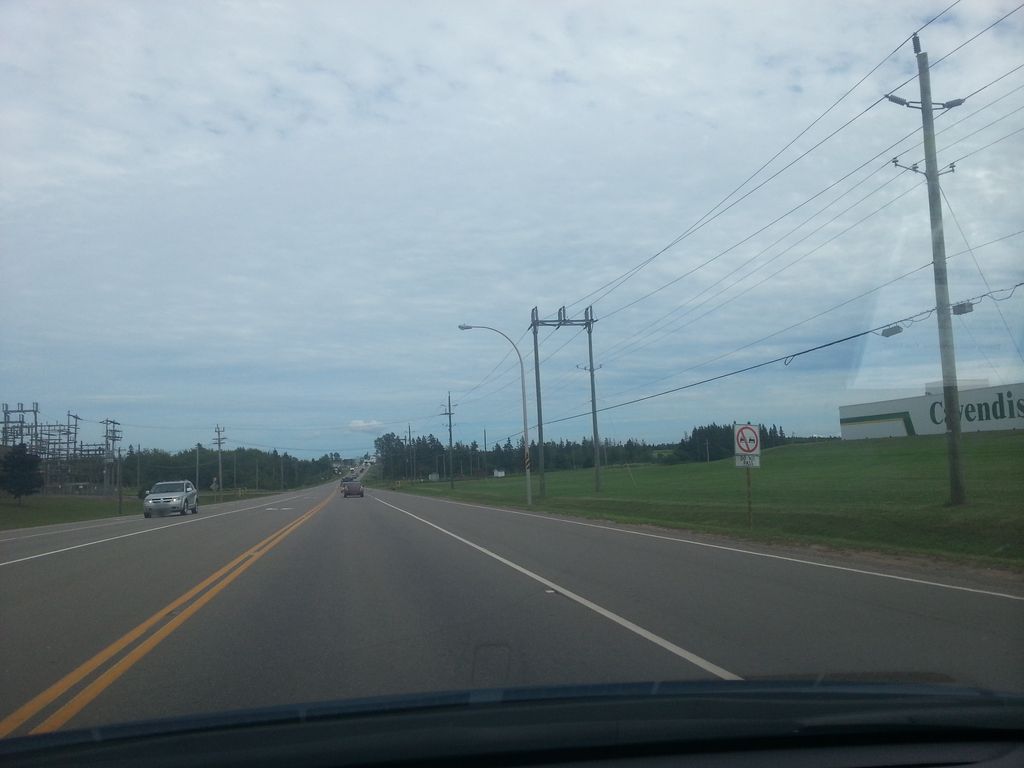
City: charlottetown